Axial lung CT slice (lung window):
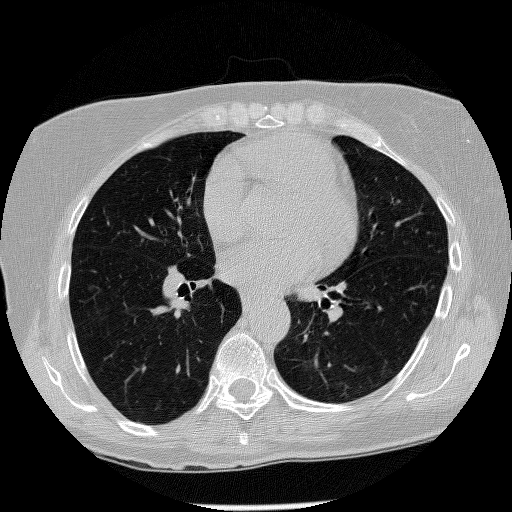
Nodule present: no